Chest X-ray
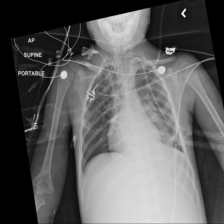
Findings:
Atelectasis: positive
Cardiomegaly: negative
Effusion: negative
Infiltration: negative
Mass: negative
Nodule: negative
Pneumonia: negative
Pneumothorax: negative
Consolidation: positive
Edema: negative
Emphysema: negative
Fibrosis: negative
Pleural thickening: negative
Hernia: negative